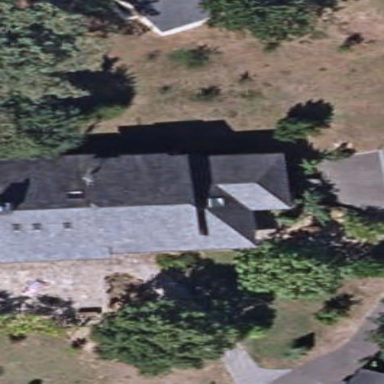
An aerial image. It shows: Simple house.